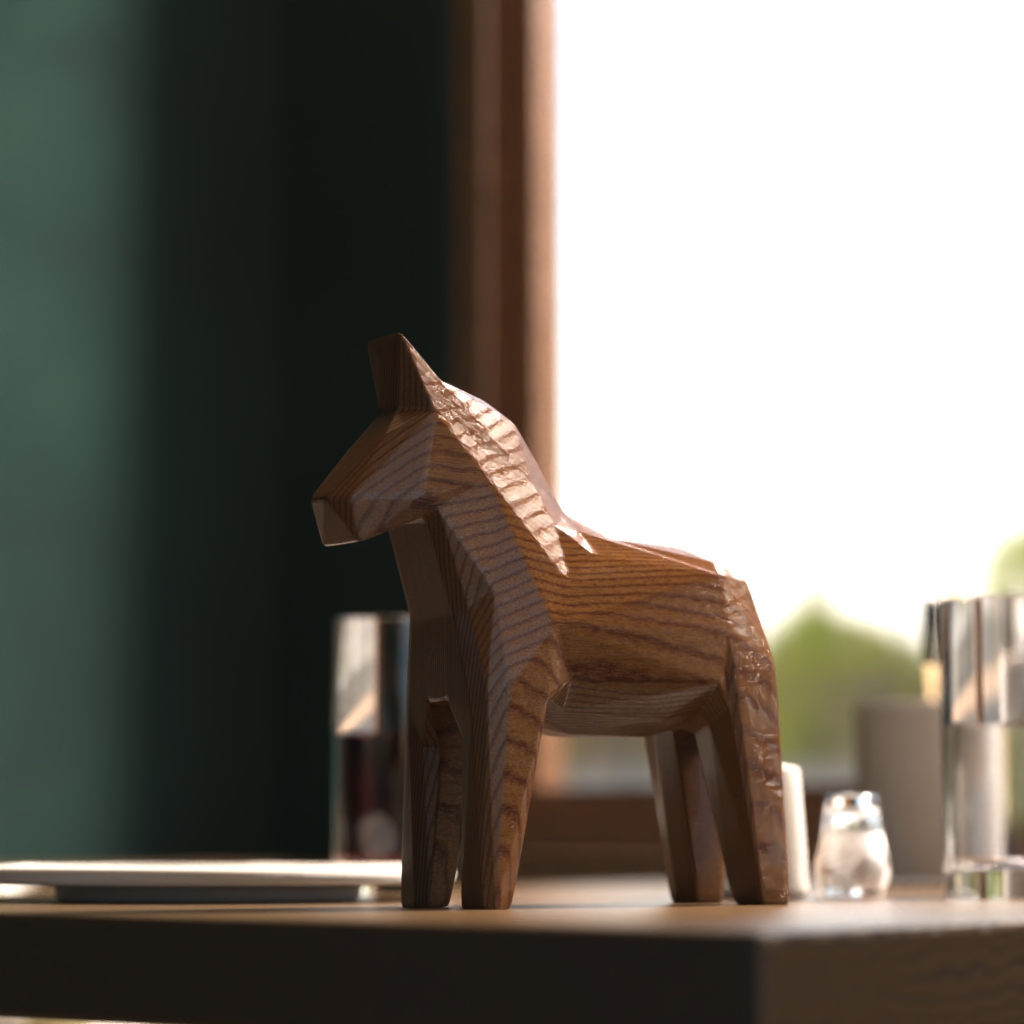
A high quality rendering of a dalahest_oak dalecarlian horse figurine made of varnished dark oak standing on a wooden table in an a sports hall with natural soft daylight from windows,medium shot low angle left front side, 100 mm, f 4